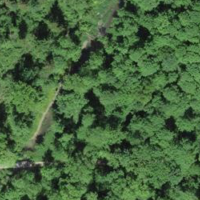
EUNIS habitat code: 41
Species observed at this site:
Allium ursinum
Arum maculatum
Convallaria majalis
Prunus padus